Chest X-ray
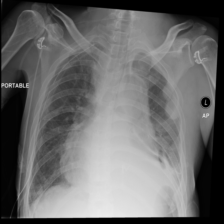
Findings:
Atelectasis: negative
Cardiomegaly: positive
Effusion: negative
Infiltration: negative
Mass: positive
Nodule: negative
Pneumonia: negative
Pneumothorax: negative
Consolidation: negative
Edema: negative
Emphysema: negative
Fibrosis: negative
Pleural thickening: negative
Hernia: negative